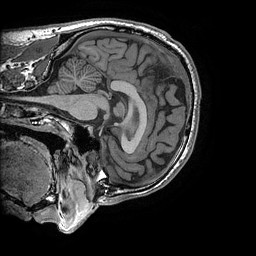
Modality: T1w
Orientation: sagittal
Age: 31
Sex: male
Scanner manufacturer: ge
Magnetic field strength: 3 T
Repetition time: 0.008184 s
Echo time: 0.003192 s